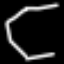
Label: octagon